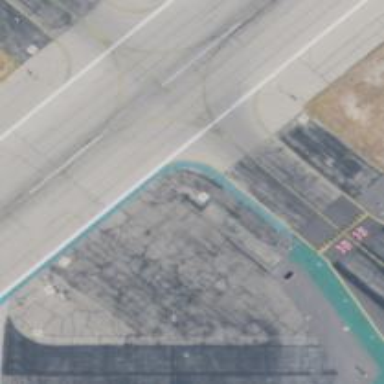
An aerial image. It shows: View of taxiway at the airport.